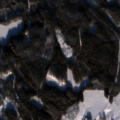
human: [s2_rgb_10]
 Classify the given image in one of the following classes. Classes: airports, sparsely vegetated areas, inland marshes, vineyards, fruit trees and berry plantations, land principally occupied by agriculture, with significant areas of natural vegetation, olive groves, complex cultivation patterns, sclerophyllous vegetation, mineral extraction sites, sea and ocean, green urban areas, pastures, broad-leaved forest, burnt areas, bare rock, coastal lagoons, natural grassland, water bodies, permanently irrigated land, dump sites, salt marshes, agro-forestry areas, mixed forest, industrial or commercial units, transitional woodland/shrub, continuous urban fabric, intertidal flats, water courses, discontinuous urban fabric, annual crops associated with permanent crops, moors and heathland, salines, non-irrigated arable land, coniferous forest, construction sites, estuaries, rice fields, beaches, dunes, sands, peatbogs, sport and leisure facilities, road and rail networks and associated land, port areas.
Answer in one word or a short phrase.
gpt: land principally occupied by agriculture, with significant areas of natural vegetation, coniferous forest, mixed forest, transitional woodland/shrub